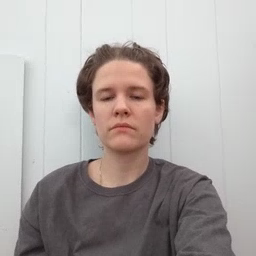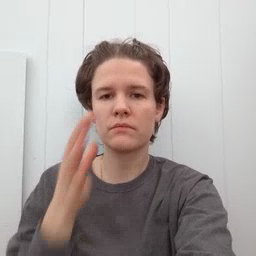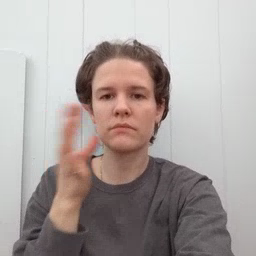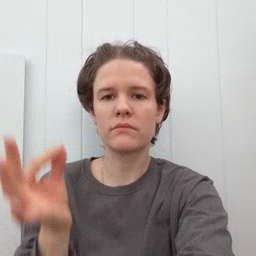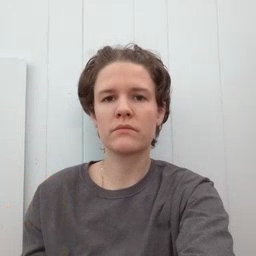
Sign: cat